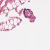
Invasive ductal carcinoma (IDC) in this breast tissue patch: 0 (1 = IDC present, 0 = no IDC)